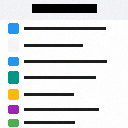
Screen state: on